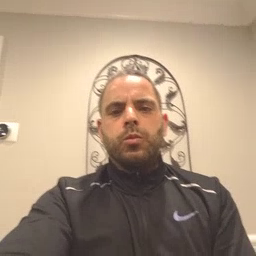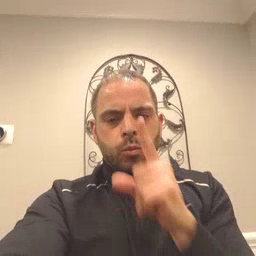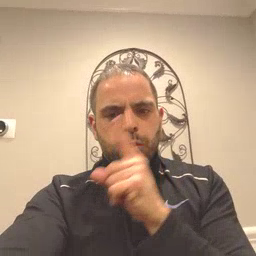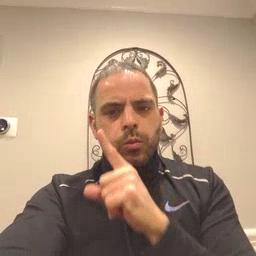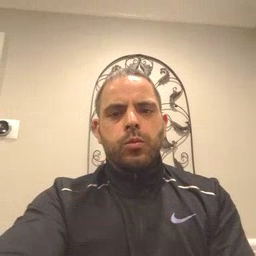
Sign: mouse